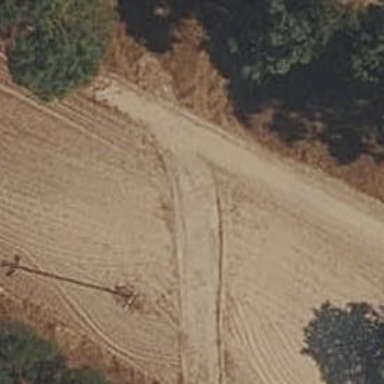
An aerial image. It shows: Dirt path with excellent trail visibility.